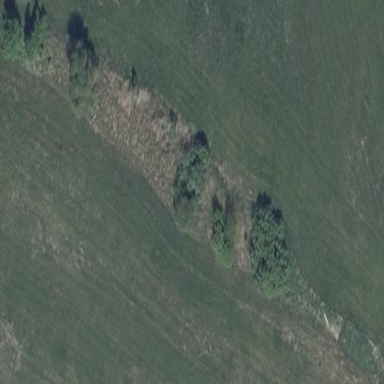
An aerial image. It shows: Patch of scrub vegetation.